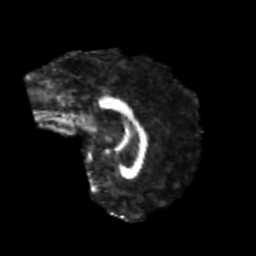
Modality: FA
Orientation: sagittal
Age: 24
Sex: female
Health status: healthy
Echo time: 0.074 s